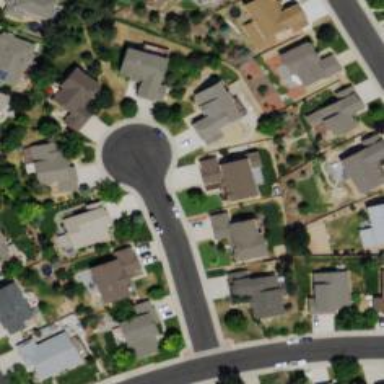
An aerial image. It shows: Circle designated as turning point on the road.